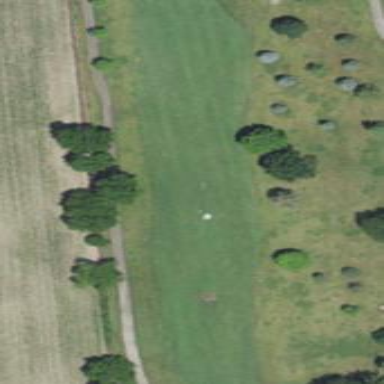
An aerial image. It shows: Scenic golf fairway.